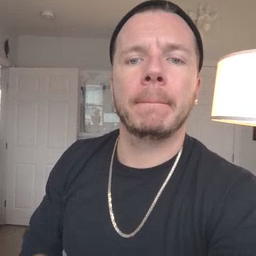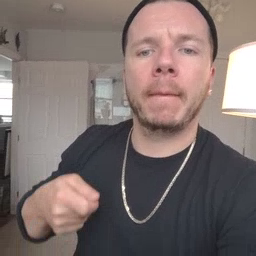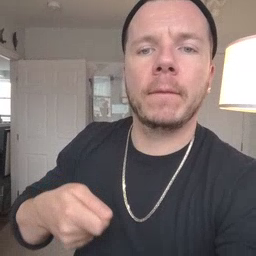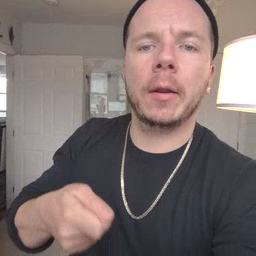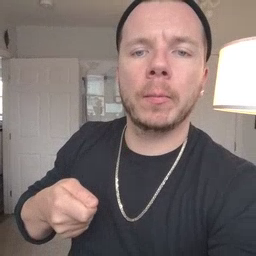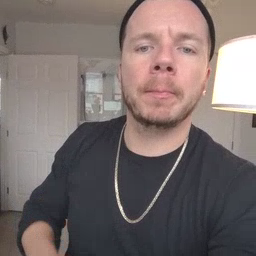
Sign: vacuum